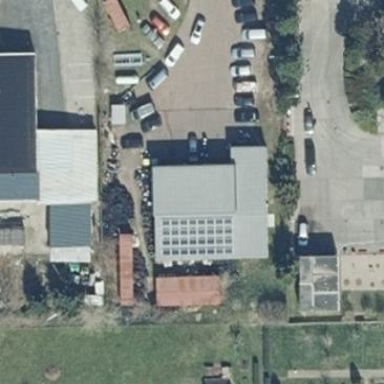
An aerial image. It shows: Building that is tyre shop.